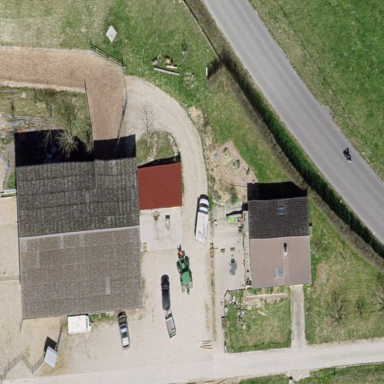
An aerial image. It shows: Farmyard area.